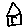
Label: house